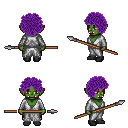
a pixel art fantasy rpg character, female body template, orc, green skin, white robe, gold greaves, purple curly afro hairstyle, black shoes, spear, four views (front, back, left, right), 2x2 character sprite sheet, small pixel art, hard edges, no anti-aliasing